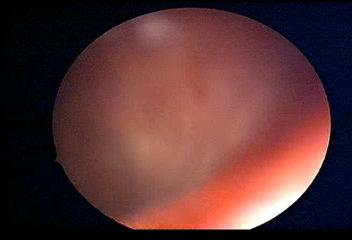
Modality: WLC
Class: Normal mucosa
Bladder cancer association: No